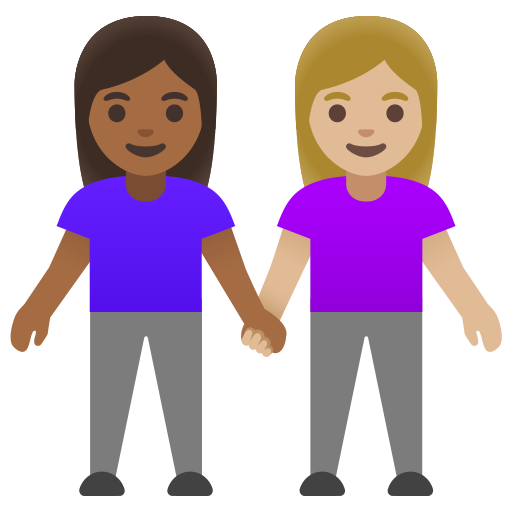
Emoji: 👩🏾‍🤝‍👩🏼